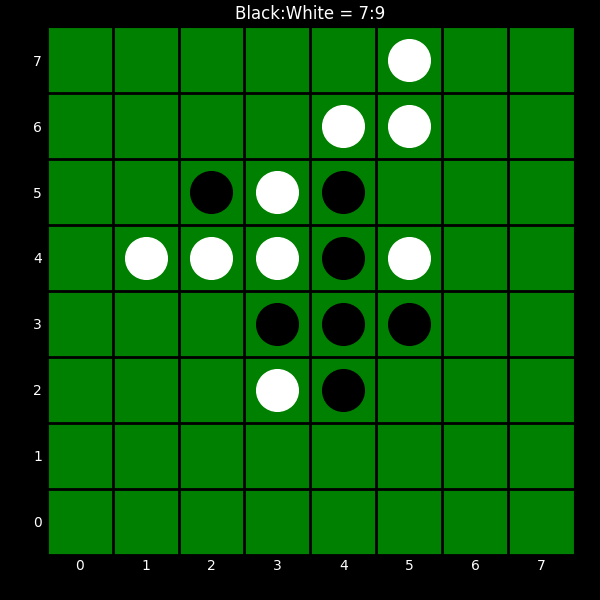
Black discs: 7
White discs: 9